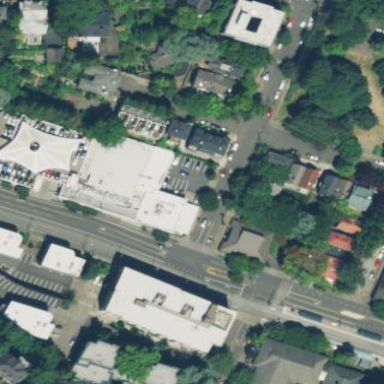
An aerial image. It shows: Building that houses car shop.